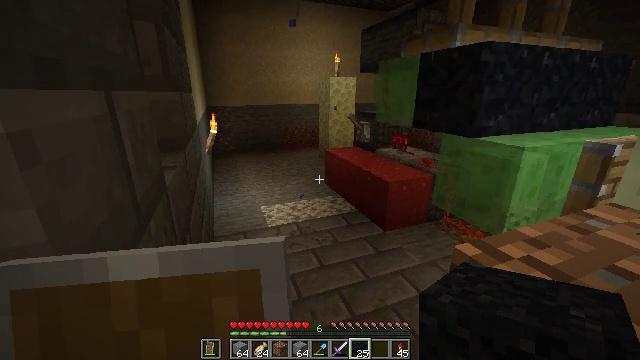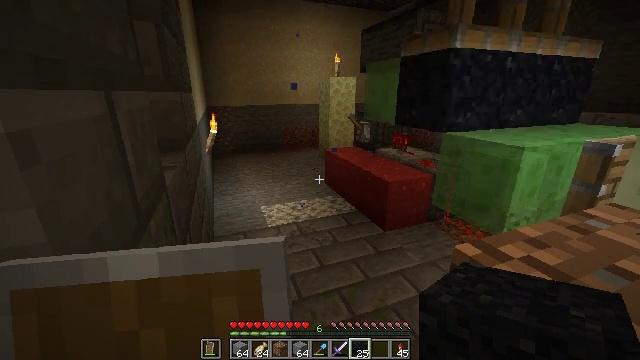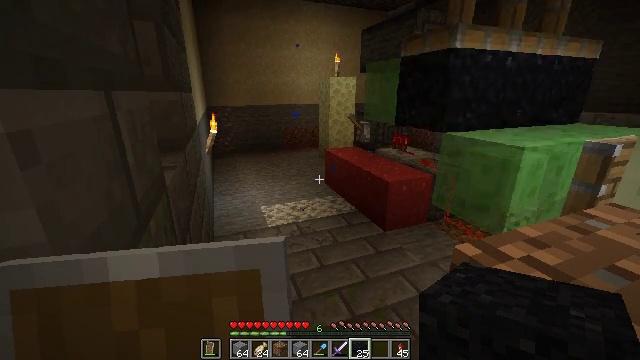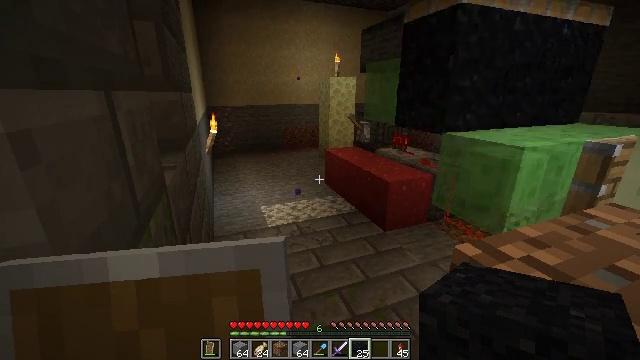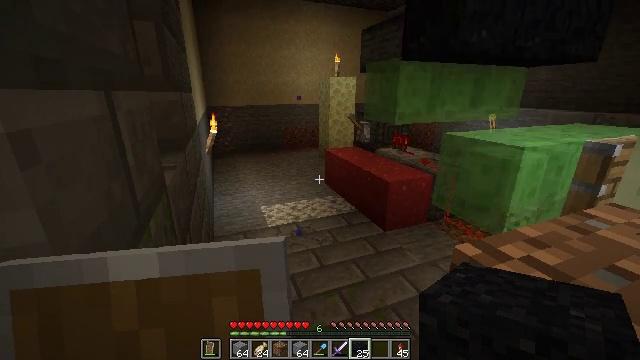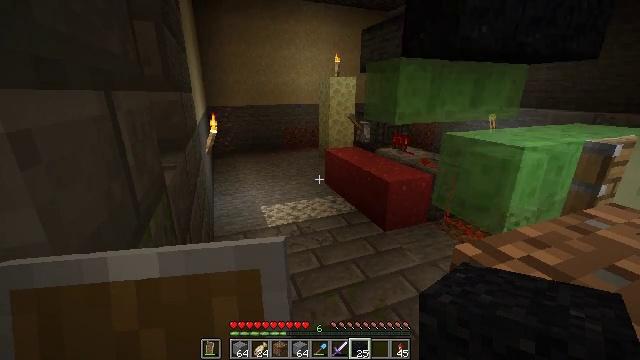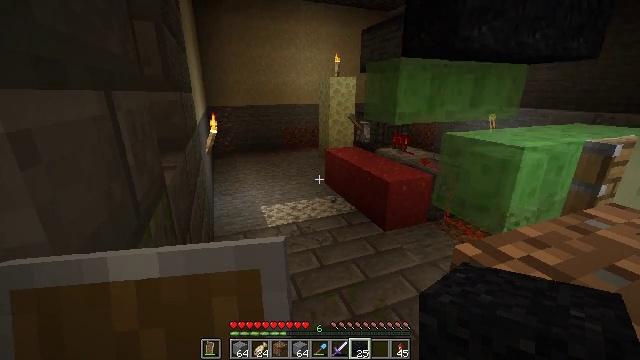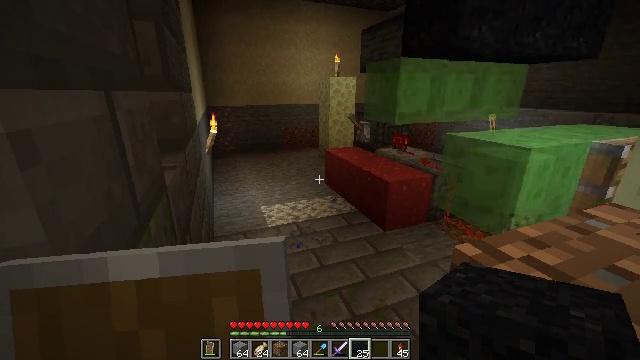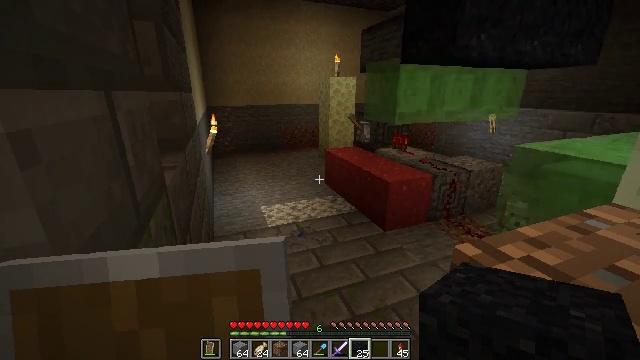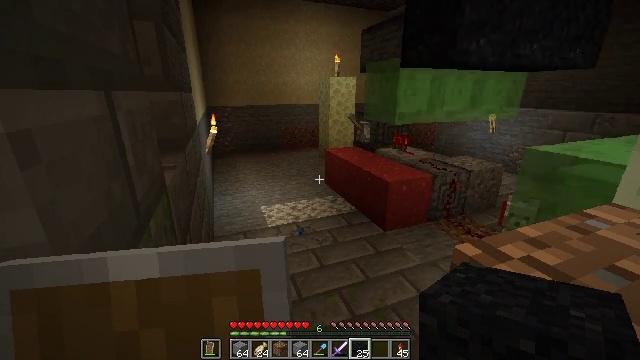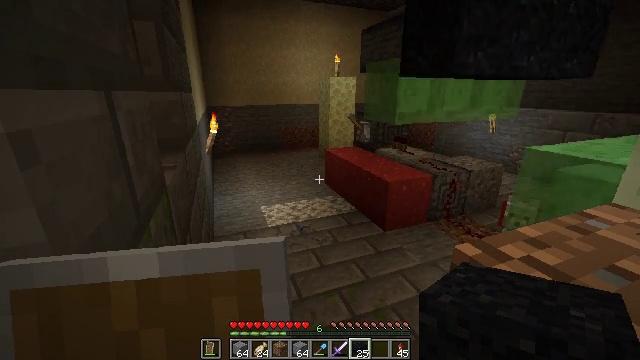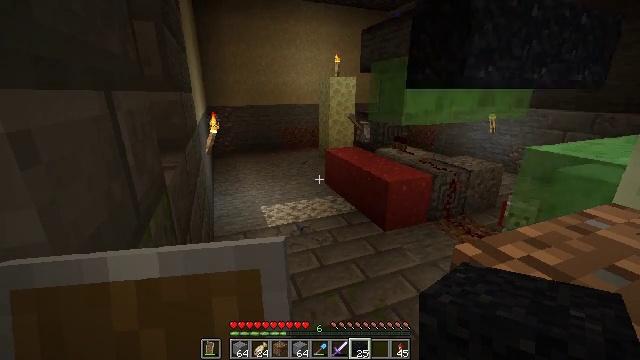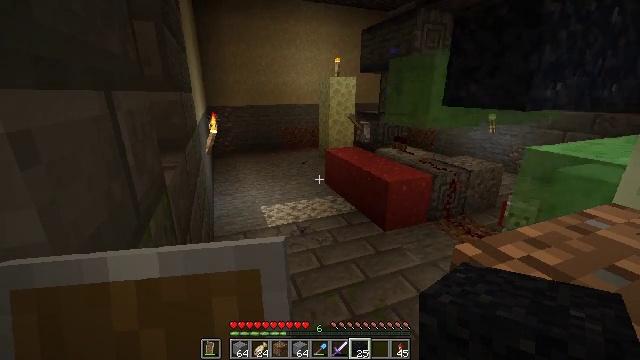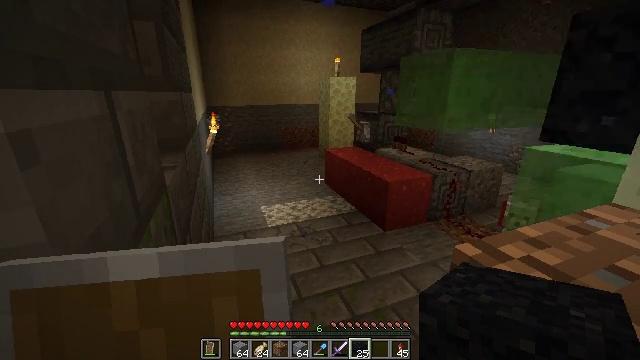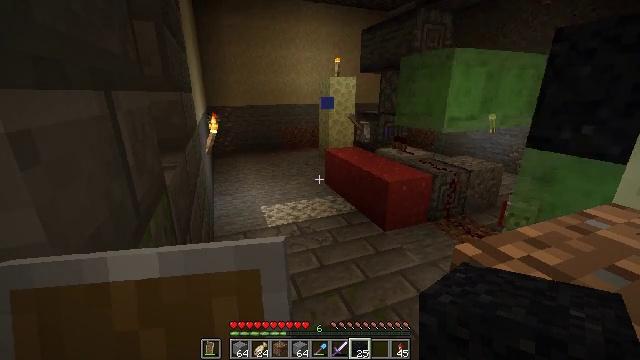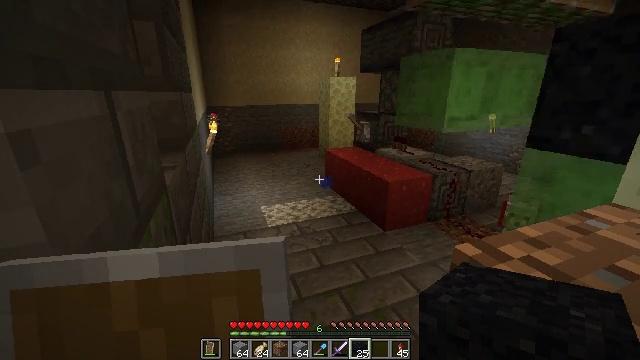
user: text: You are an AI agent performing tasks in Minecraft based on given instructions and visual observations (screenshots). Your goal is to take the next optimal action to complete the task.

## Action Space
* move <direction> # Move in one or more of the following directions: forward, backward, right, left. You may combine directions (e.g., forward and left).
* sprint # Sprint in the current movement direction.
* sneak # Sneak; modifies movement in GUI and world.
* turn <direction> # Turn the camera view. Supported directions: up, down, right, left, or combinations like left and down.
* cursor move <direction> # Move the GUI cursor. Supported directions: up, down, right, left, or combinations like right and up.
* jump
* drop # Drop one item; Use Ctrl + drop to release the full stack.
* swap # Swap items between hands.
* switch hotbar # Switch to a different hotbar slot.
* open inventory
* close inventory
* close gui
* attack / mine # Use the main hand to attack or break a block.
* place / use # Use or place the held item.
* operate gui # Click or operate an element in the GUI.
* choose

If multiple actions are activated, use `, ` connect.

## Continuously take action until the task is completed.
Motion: motion action
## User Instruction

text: Left click to mine black concrete powder.
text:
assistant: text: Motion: no_op
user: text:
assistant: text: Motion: no_op
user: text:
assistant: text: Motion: no_op
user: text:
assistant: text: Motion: no_op
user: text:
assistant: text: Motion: no_op
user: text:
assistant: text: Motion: no_op
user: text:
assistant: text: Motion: no_op
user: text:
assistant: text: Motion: no_op
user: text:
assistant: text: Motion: no_op
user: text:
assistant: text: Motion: no_op
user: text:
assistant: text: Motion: no_op
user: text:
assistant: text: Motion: no_op
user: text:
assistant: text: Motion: no_op
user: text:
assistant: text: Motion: no_op
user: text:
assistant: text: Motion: no_op
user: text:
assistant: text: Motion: no_op
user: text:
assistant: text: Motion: no_op
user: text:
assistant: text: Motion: no_op
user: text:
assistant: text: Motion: no_op
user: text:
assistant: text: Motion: no_op
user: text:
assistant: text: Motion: no_op
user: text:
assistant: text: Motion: no_op
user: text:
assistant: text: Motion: no_op
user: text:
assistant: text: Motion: no_op
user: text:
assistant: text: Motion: no_op
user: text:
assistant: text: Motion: no_op
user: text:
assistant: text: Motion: no_op
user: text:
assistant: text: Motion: no_op
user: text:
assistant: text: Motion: no_op
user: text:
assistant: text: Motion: no_op